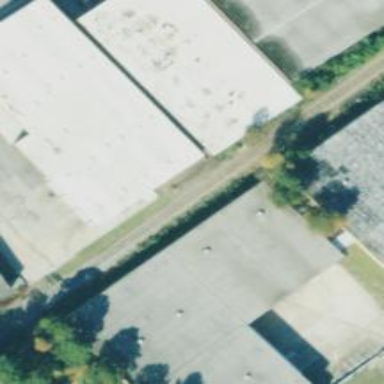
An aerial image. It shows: Abandoned railway spur.